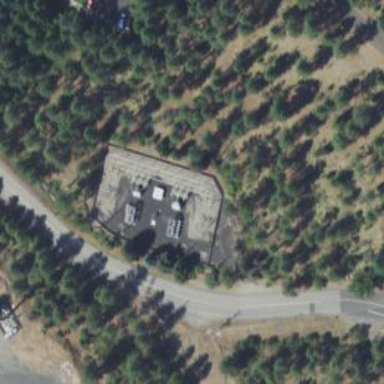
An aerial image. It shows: Outdoor distribution level power substation.